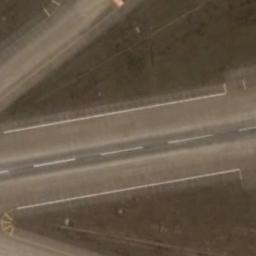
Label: runway